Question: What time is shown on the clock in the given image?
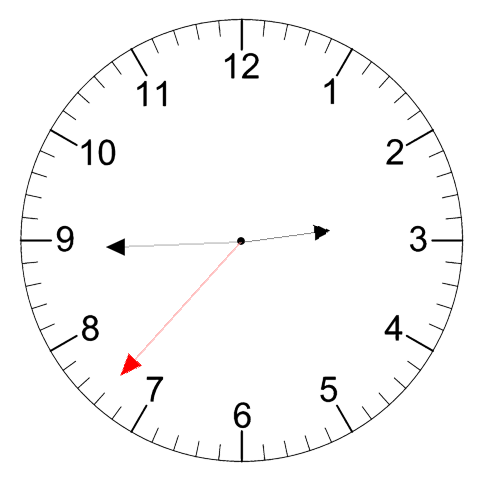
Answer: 02:44:37